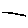
Label: line